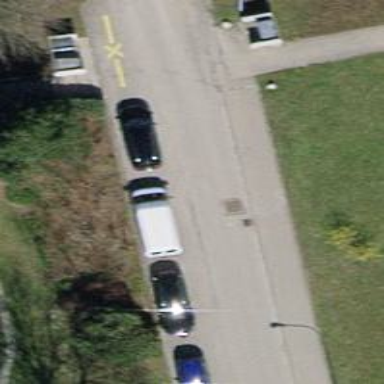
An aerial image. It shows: Traffic calming feature called choker.